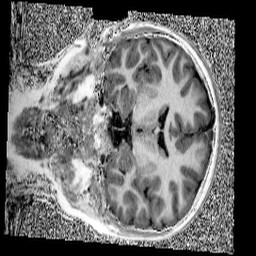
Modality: UNIT1
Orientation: coronal
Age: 9
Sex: female
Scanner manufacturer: siemens
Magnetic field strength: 3 T
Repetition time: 4 s
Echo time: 0.00303 s